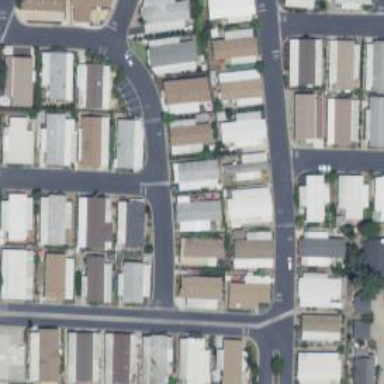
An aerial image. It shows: Living street.